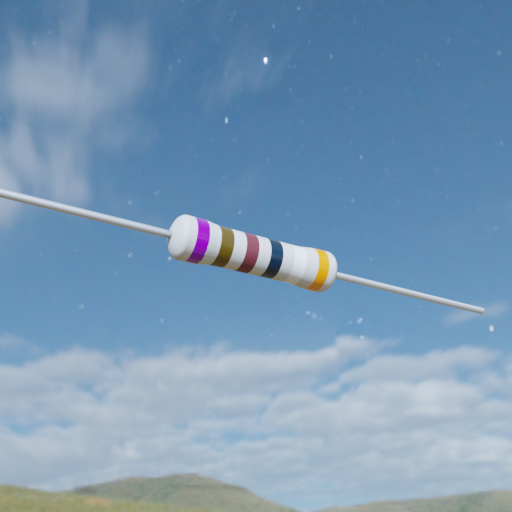
Resistor colour bands (in order): violet, brown, brown, black, white, orange